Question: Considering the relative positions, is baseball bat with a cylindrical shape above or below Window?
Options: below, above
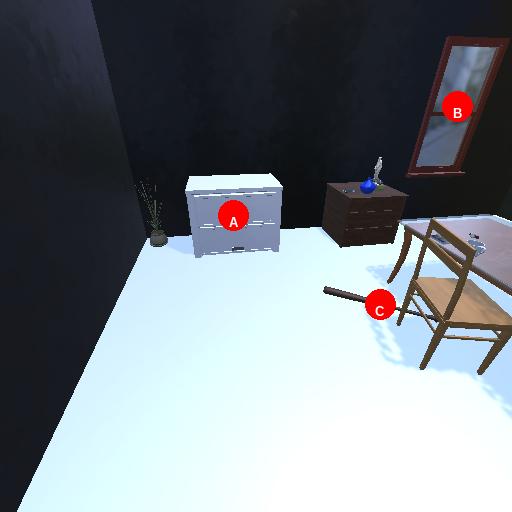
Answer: below